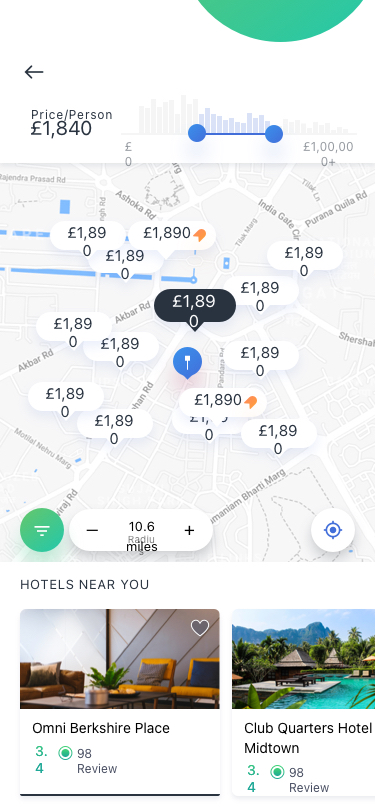
Text in this UI design:

10.6 miles
Radius

Hotels Near you
98 Review
3.4
Omni Berkshire Place
98 Review
3.4
Club Quarters Hotel Midtown
£0
£1,00,000+
£1,840
Price/Person